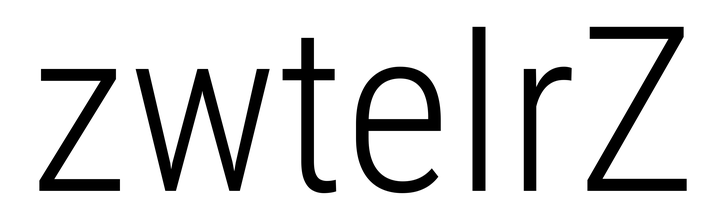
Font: Roboto_Condensed_Light